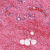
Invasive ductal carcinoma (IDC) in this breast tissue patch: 0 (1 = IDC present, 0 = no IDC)